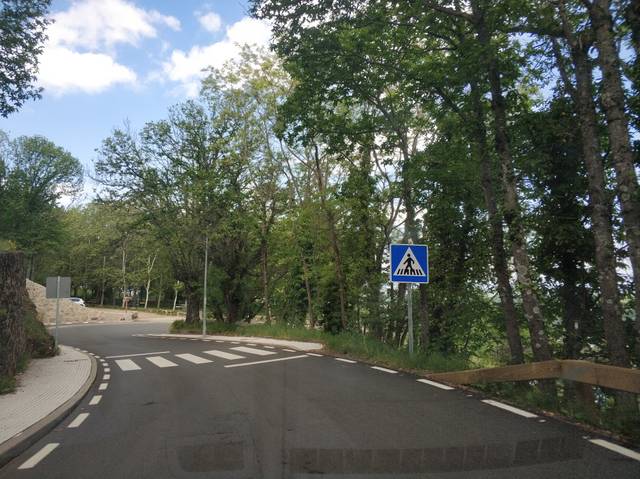
Region: Spain
Coordinates: 40.381, -5.773